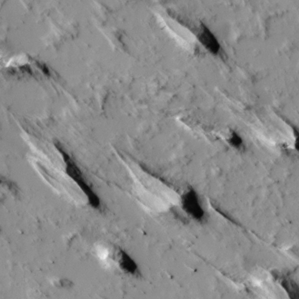
Label: non_frost